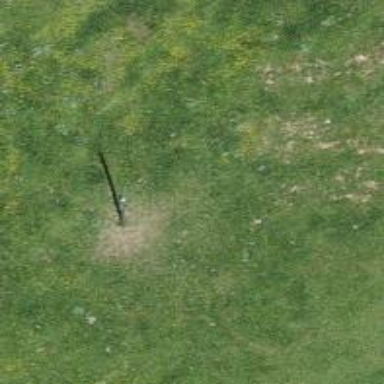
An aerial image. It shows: Power pole.